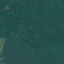
Land use / land cover: Forest